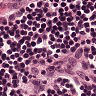
Metastatic tissue present: no